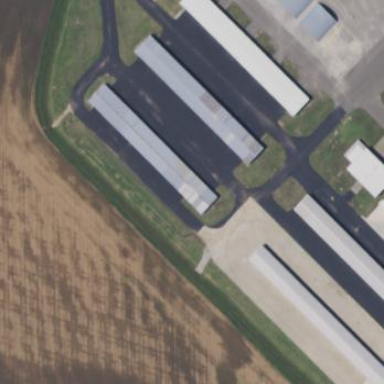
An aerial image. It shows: Hangar at the airport.